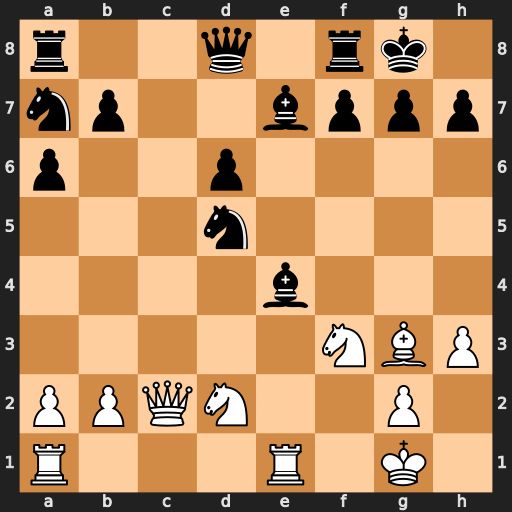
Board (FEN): r2q1rk1/np2bppp/p2p4/3n4/4b3/5NBP/PPQN2P1/R3R1K1
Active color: w
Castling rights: -
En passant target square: -
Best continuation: Qxe4 Nc6 Qxd5